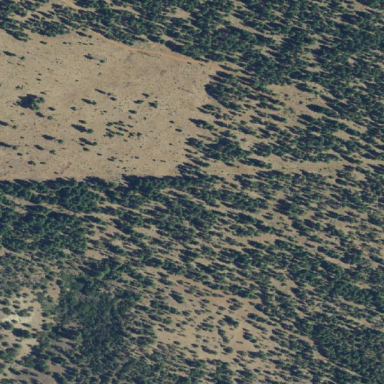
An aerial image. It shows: Forest area.